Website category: university
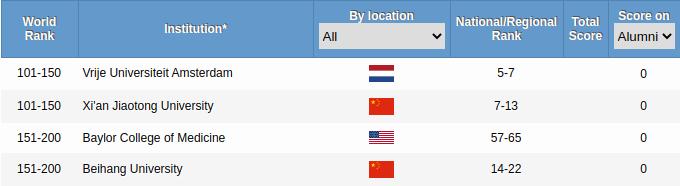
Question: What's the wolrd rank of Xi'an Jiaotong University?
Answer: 101-150

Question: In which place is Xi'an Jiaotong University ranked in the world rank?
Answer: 101-150

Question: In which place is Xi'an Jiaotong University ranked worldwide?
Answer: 101-150

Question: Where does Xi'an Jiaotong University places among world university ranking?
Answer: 101-150

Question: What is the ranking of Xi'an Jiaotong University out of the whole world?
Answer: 101-150

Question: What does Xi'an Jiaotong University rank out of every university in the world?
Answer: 101-150

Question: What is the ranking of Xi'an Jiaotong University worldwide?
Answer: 101-150

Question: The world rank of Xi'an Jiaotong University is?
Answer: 101-150

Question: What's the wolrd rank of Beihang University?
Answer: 151-200

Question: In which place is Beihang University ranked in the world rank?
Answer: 151-200

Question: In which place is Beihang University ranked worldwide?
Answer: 151-200

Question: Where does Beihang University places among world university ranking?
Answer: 151-200

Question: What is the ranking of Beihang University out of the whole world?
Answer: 151-200

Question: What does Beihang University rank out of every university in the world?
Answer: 151-200

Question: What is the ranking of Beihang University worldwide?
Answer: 151-200

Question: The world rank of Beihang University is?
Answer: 151-200

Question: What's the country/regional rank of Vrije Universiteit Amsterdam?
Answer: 5-7

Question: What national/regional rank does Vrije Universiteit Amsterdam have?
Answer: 5-7

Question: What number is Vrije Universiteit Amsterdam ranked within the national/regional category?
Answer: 5-7

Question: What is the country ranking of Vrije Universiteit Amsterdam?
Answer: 5-7

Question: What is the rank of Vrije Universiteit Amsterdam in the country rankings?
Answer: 5-7

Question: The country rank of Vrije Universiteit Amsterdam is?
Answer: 5-7

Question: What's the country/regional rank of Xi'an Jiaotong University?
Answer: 7-13

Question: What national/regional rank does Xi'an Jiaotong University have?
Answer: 7-13

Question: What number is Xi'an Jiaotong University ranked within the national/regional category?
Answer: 7-13

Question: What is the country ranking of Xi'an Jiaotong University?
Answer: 7-13

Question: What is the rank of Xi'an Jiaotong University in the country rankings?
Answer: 7-13

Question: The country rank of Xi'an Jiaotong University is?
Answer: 7-13

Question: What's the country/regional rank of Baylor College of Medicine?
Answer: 57-65

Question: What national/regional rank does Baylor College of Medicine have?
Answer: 57-65

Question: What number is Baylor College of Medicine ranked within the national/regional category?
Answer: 57-65

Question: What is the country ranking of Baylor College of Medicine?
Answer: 57-65

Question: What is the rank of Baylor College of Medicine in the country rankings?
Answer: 57-65

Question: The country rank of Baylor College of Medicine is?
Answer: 57-65

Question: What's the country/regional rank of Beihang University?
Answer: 14-22

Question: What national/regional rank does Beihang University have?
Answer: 14-22

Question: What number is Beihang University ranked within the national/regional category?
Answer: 14-22

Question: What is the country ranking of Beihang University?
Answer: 14-22

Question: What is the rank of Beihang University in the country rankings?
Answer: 14-22

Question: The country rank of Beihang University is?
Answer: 14-22

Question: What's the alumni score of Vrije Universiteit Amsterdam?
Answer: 0

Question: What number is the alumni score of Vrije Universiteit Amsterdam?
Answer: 0

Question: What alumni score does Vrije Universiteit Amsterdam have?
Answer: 0

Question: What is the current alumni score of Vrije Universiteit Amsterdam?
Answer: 0

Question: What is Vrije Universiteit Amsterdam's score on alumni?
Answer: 0

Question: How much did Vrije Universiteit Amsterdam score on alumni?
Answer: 0

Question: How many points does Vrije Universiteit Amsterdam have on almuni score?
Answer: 0

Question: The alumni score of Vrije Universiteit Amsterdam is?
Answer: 0